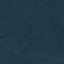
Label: Forest